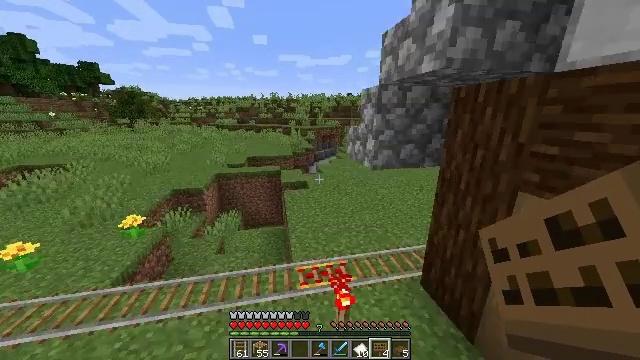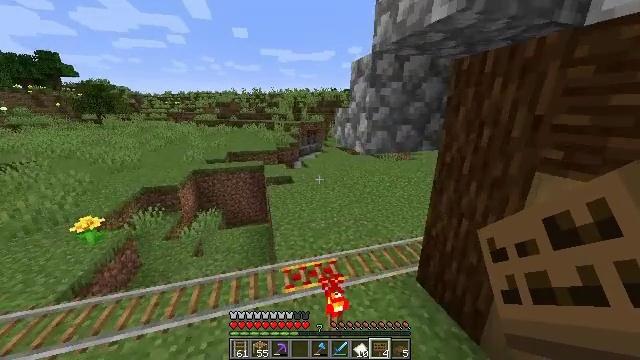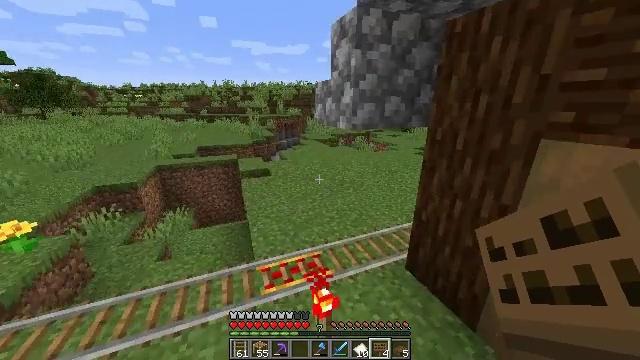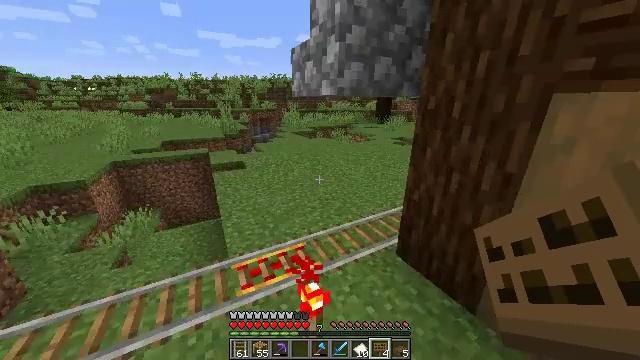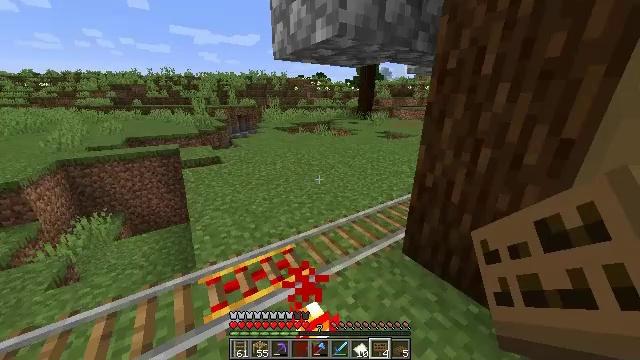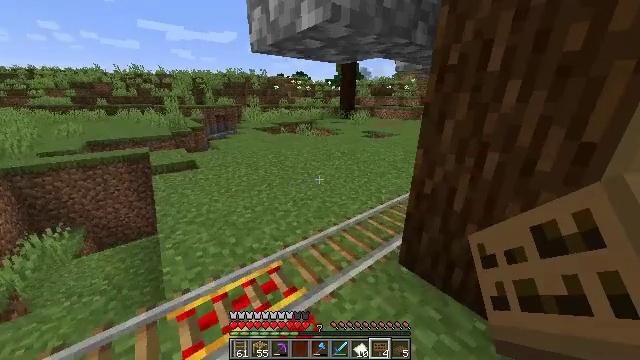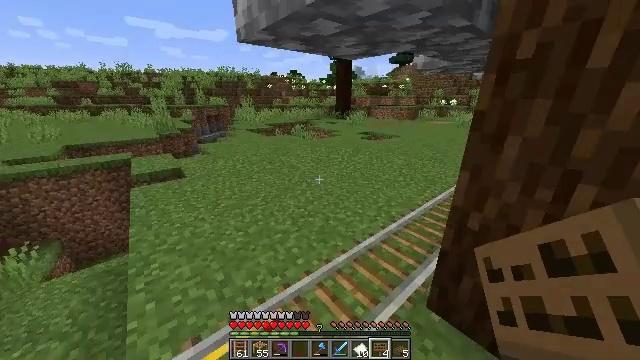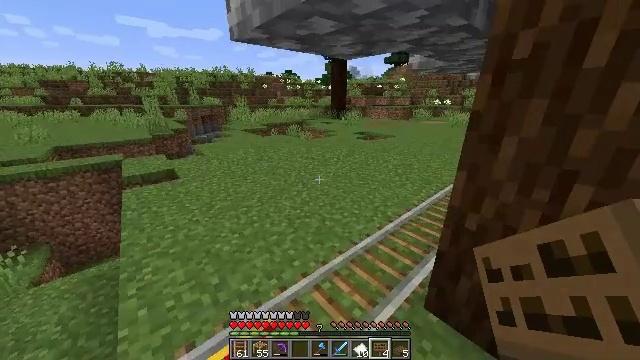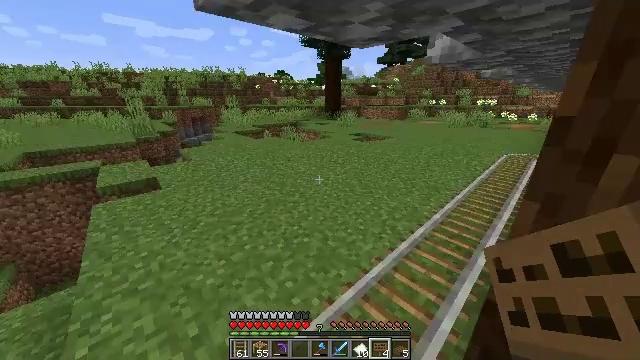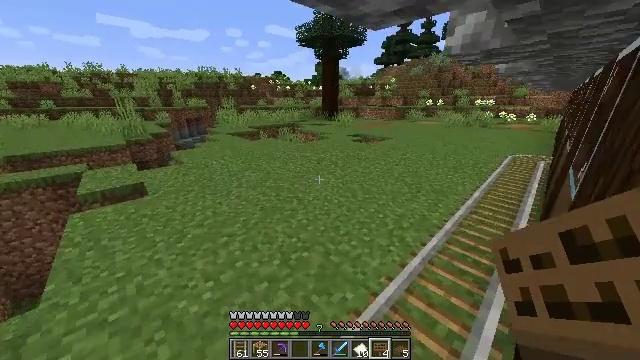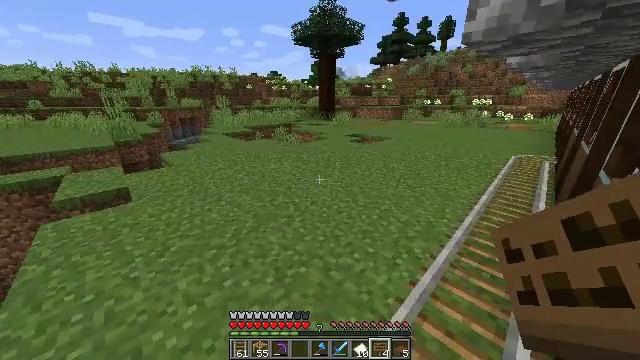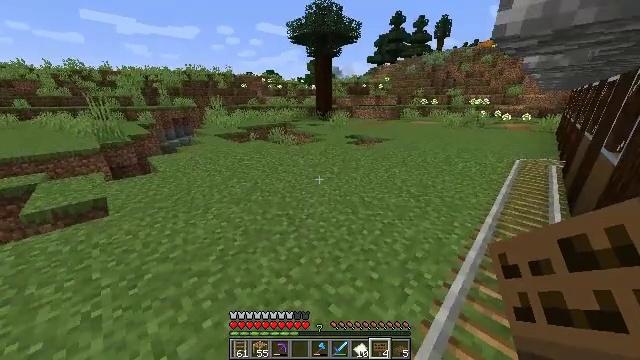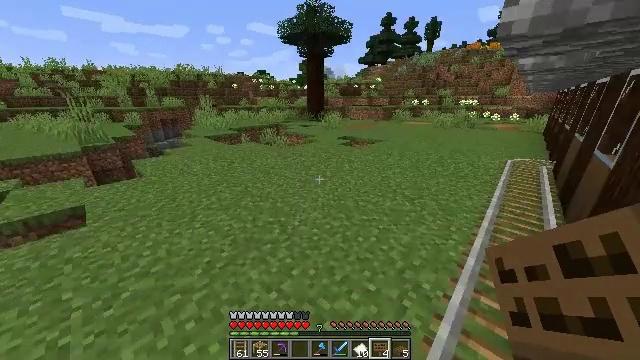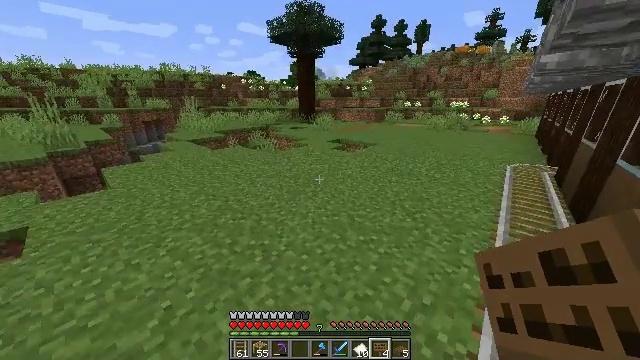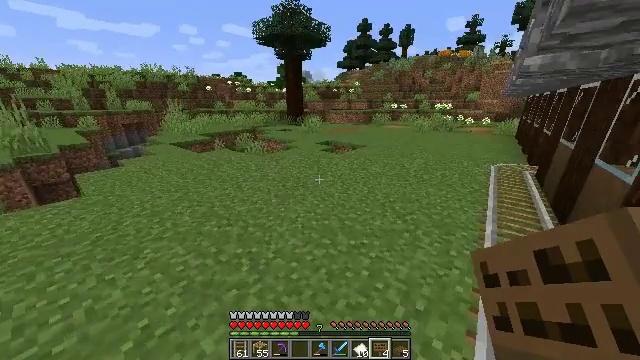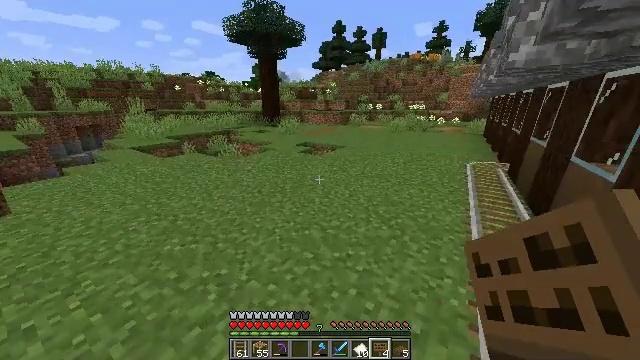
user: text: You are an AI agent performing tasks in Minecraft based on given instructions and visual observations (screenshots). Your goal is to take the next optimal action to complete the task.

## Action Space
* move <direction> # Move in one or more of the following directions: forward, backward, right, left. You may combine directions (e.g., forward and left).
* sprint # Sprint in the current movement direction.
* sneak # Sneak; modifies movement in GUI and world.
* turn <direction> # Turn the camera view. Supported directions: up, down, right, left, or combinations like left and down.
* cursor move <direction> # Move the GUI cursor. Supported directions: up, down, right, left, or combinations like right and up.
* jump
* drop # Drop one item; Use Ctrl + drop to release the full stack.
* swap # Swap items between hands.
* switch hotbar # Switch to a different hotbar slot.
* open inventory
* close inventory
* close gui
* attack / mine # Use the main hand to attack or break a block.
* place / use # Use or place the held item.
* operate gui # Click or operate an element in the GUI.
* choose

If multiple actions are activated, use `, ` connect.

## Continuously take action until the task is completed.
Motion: motion action
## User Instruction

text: Break the rail off the ground.
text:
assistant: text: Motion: move forward, turn right
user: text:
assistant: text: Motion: move forward, turn right and down
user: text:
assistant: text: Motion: move forward, turn right and down
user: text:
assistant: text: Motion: move forward, turn right
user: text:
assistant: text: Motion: move forward, turn right
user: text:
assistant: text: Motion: move forward, turn right
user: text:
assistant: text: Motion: move forward, turn right
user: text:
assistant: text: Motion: move forward, turn right
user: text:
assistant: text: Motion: move forward, sprint
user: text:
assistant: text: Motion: move forward, sprint
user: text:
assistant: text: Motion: move forward, sprint
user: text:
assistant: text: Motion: move forward, sprint, turn right
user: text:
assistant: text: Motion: move forward, sprint, turn right
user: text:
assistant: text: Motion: move forward, turn right
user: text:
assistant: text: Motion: move forward, turn right
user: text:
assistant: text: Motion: move forward, turn right
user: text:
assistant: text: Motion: move forward, turn right
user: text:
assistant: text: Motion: move forward, turn right
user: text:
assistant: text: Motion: move forward, turn right
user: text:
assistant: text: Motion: move forward, turn right
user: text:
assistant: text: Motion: move forward, turn right
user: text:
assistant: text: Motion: move forward and move left, turn right
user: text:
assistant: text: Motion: move forward and move left, turn right
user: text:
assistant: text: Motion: move forward and move left, turn right
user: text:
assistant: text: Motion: move forward and move left, turn right
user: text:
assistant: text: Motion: move forward and move left, turn right
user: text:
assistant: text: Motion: move forward and move left, turn right
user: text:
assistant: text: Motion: move forward and move left, turn right
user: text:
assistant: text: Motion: move forward and move left, turn right
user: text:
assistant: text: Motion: move forward and move left, turn right